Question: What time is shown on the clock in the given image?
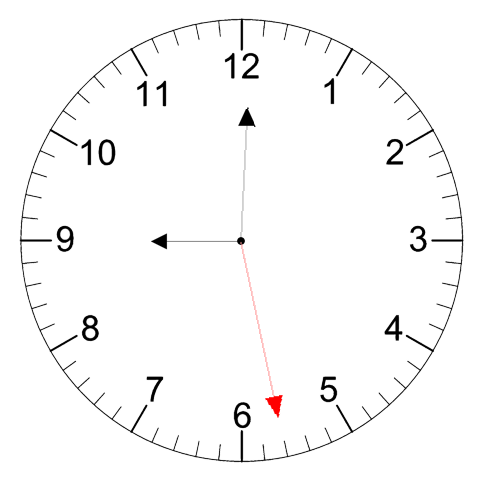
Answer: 09:00:28